Question: Look at the picture, I have already added libraries to Buildpath, but Eclipse does not recognize an Apache class. How can I make eclipse recognize new jars using Groovy plugin from codehaus?

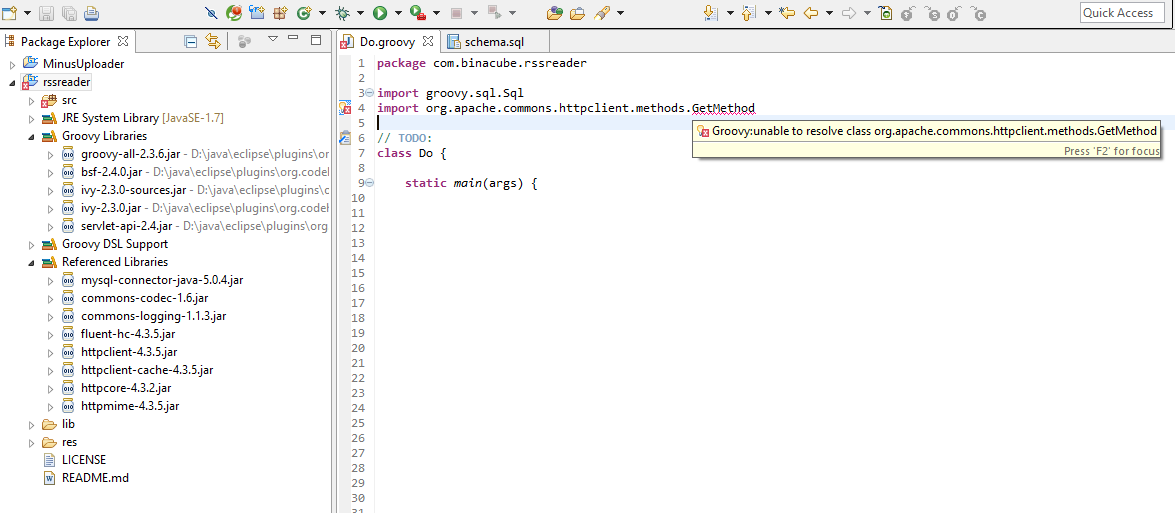
Answer: Looks like a typical eclipse failure.
'Project -> Clean' will fix it.